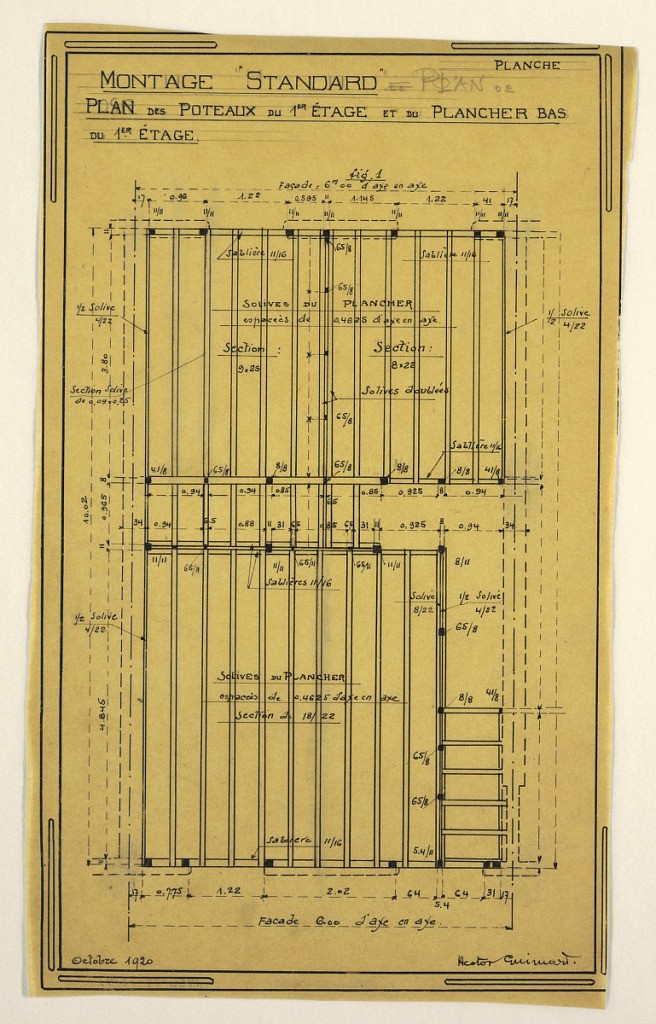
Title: Design for a Mass-Operational House Designed by Hector Guimard, Construction Directions
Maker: Hector Guimard, French, 1867–1942
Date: October 1920
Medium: Pen and black ink, graphite on tracing paper
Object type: Drawing
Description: Design for a mass-operational house by Guimard, detailing construction directions.